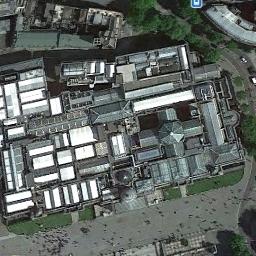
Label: church